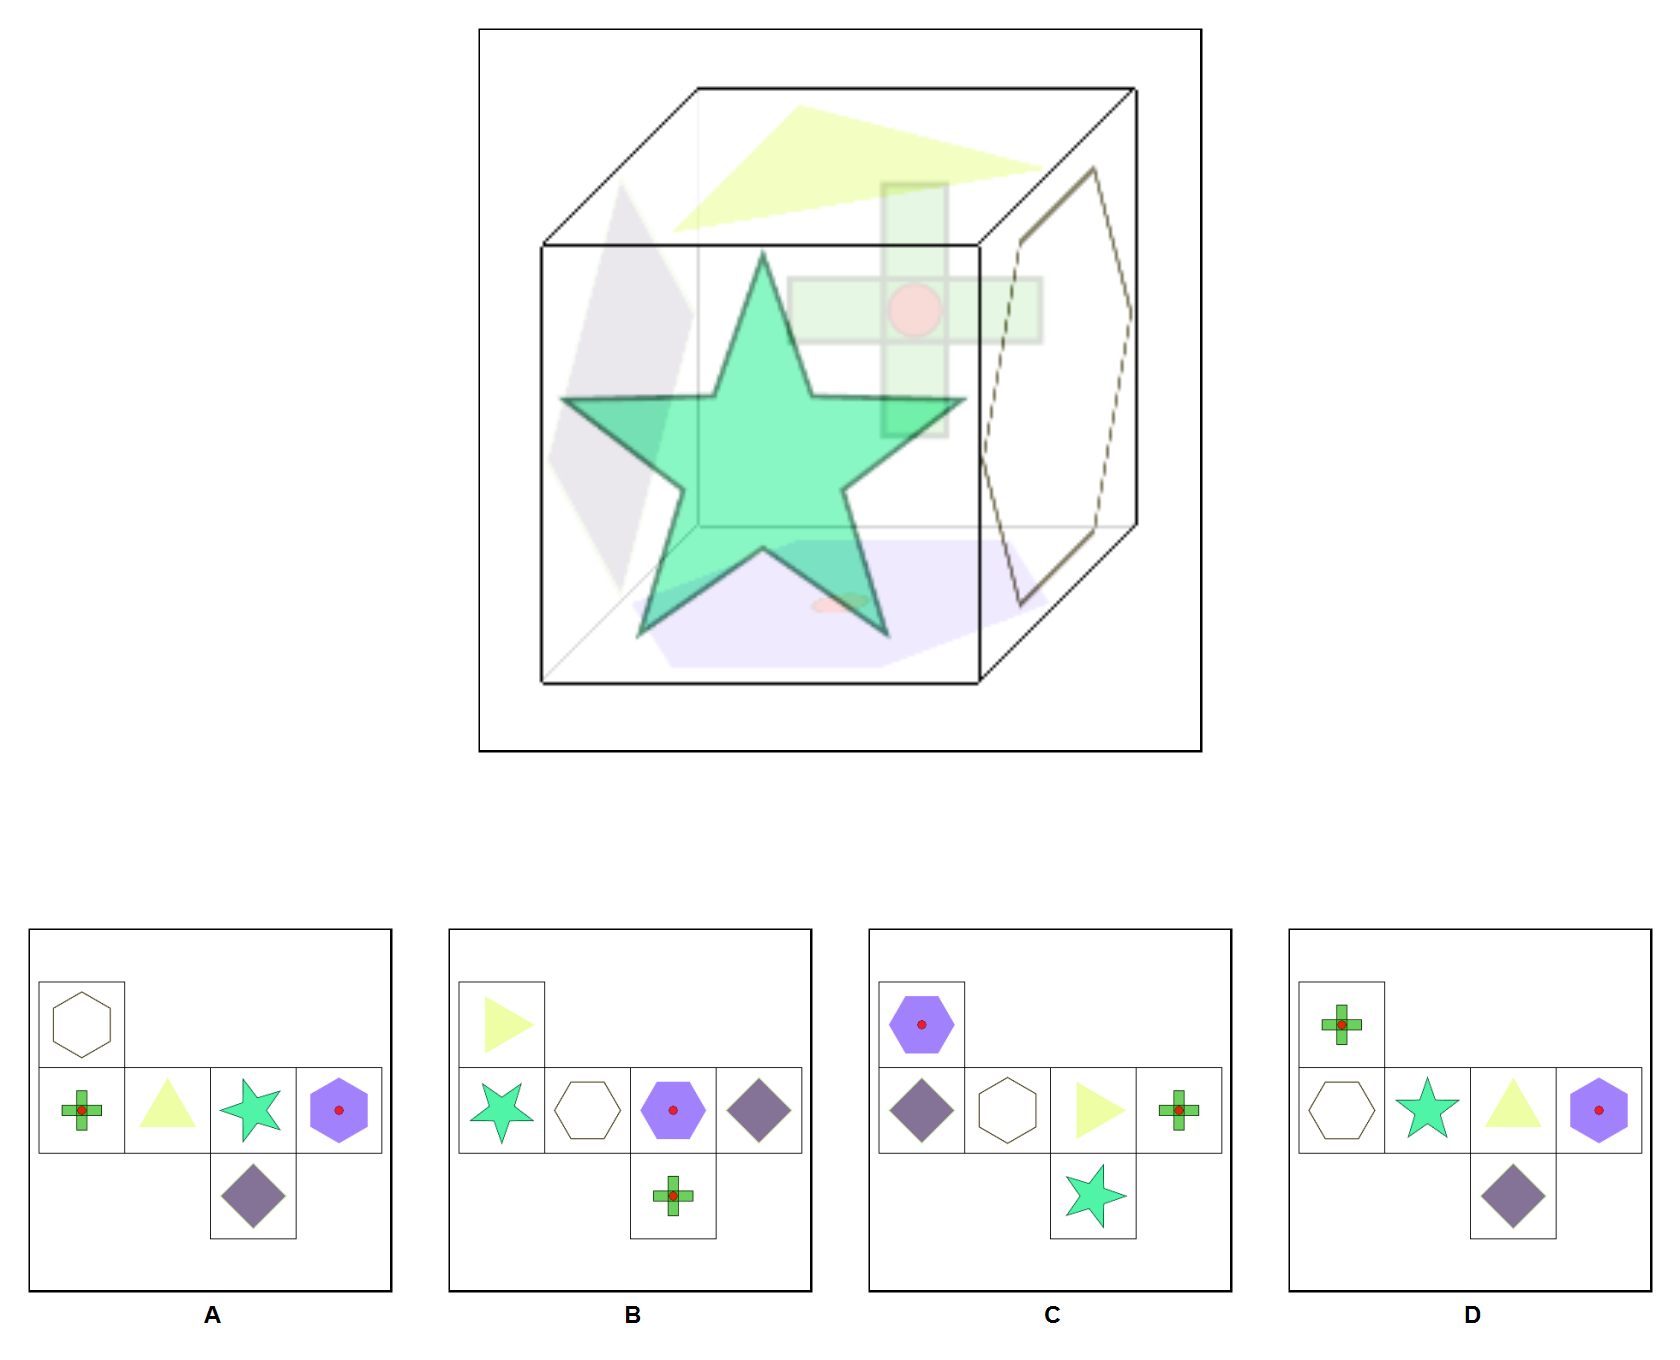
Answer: A